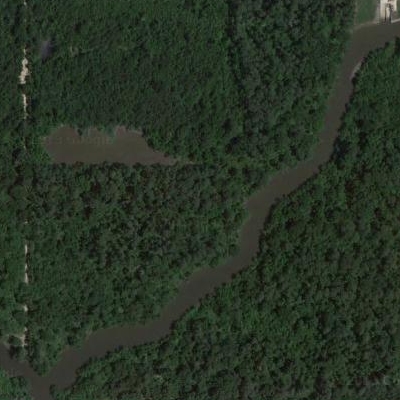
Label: Forest